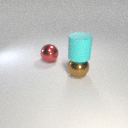
large brown metal sphere below large cyan rubber cylinder